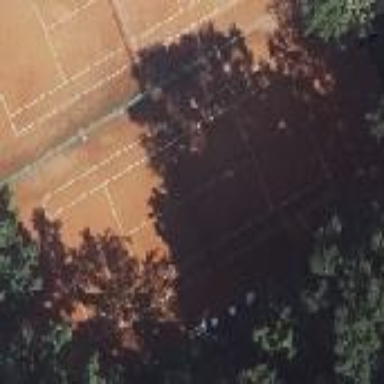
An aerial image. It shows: Sand tennis court on pitch for leisure land.